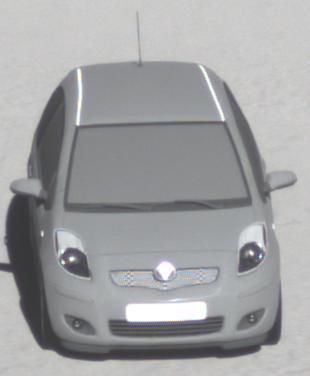
Make: Toyota
Model: Yaris 1.0
Detailed model: Yaris (XP13)
Model produced from: 2011/10
Model produced until: 2014/08
Doors: 3
Color: gray
Road condition: dry road
Daytime: morning or afternoon
Contrast: high contrast